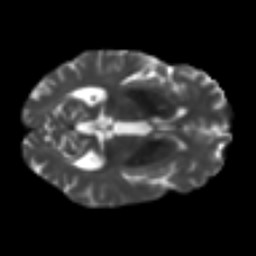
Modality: T2w
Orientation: axial
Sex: male
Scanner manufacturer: ge
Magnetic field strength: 3 T
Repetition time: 7 s
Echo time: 0.08 s